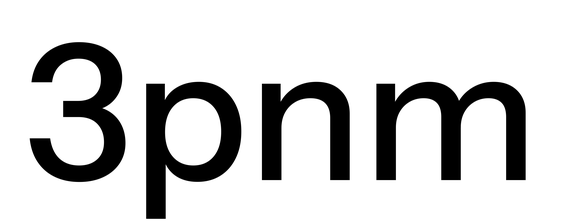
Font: InstrumentSans_Medium